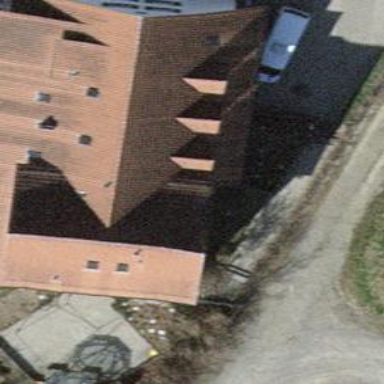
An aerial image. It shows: Dormitory building with gabled roof.